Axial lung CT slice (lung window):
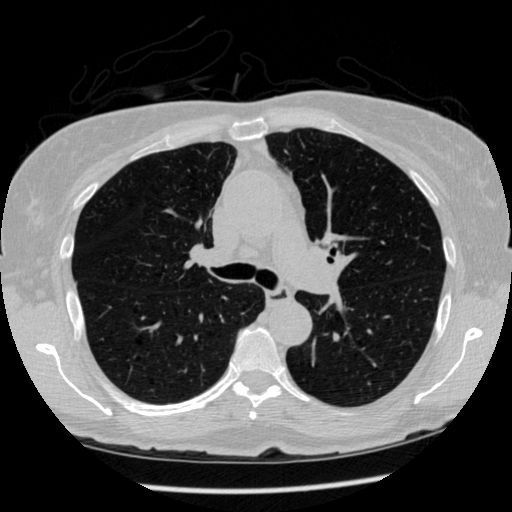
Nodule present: no